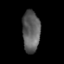
Tissue: lung
Cell type: Epithelial cells
Senescence score: 0.2319
Nuclear area (px): 725
Mean DAPI intensity: 92.91